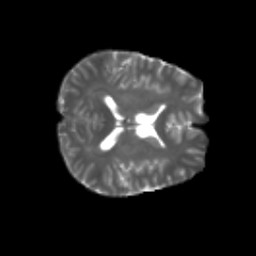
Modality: T2w
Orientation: axial
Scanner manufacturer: siemens
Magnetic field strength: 3 T
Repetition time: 4.16 s
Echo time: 0.0806 s